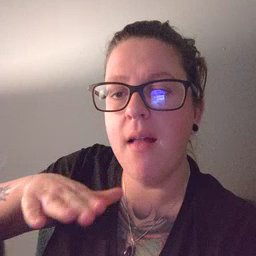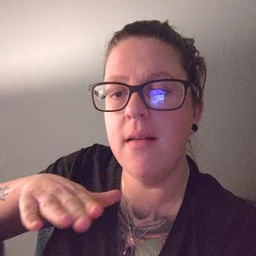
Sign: on